Interaction volume radius: 5 \u00c5
Interaction volume height: 35 \u00c5
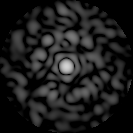
Disorder parameter: 0.85